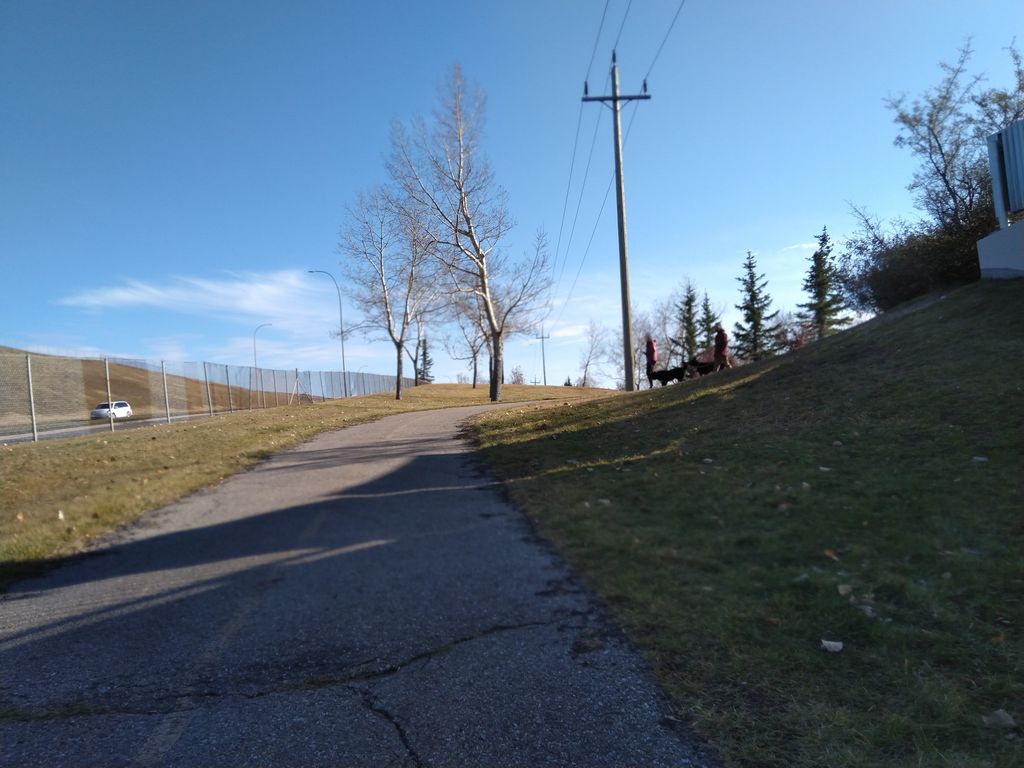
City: calgary